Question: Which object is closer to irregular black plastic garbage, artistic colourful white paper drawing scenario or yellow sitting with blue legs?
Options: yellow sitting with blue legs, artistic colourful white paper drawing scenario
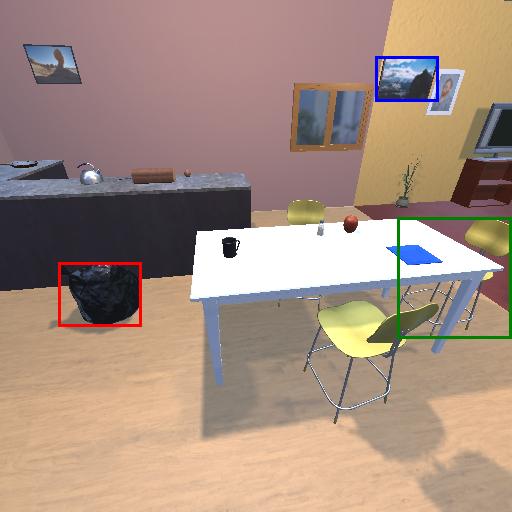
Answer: yellow sitting with blue legs